Question: What I want to achieve is

Here is my code which didn't manage to give me the result i want. How come? I tried before Canvas.x.style.float also doesn't work...
<URL>
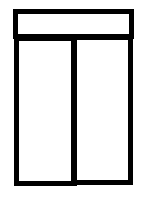
Answer: I simplified it a bit for you:
<URL>
I'd strongly suggest letting CSS layout the items instead of trying to finagle with absolute positions.